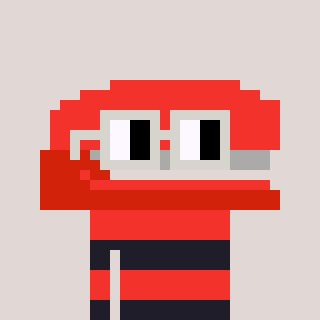
a pixel art character with square light gray glasses, a stapler-shaped head and a grayscale-colored body on a warm background